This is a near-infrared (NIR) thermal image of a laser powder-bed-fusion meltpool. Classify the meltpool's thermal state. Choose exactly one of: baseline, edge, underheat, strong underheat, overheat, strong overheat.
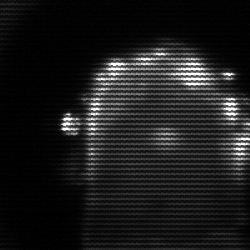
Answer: baseline